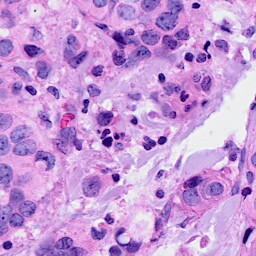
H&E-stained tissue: Breast